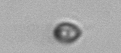
Label: nanoplankton_mix